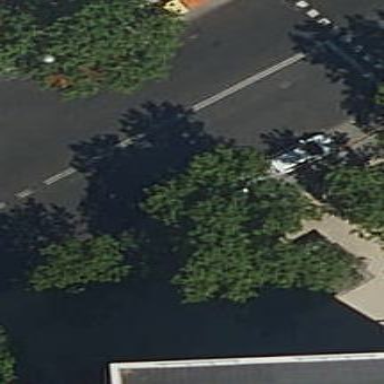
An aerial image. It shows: Parking area with asphalt surface.